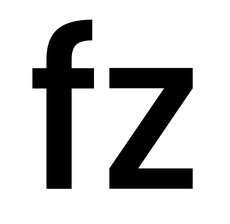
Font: Poppins-Medium